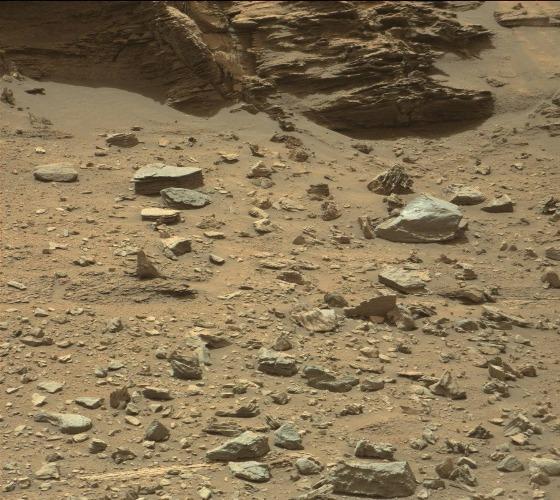
Terrain classes present: Bedrock, Gravel / Sand / Soil, Rock, Shadow